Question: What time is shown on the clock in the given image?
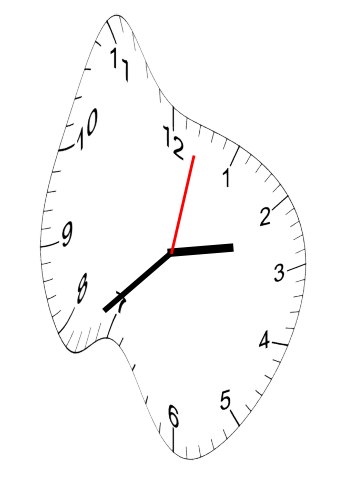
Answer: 02:38:02